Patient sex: M
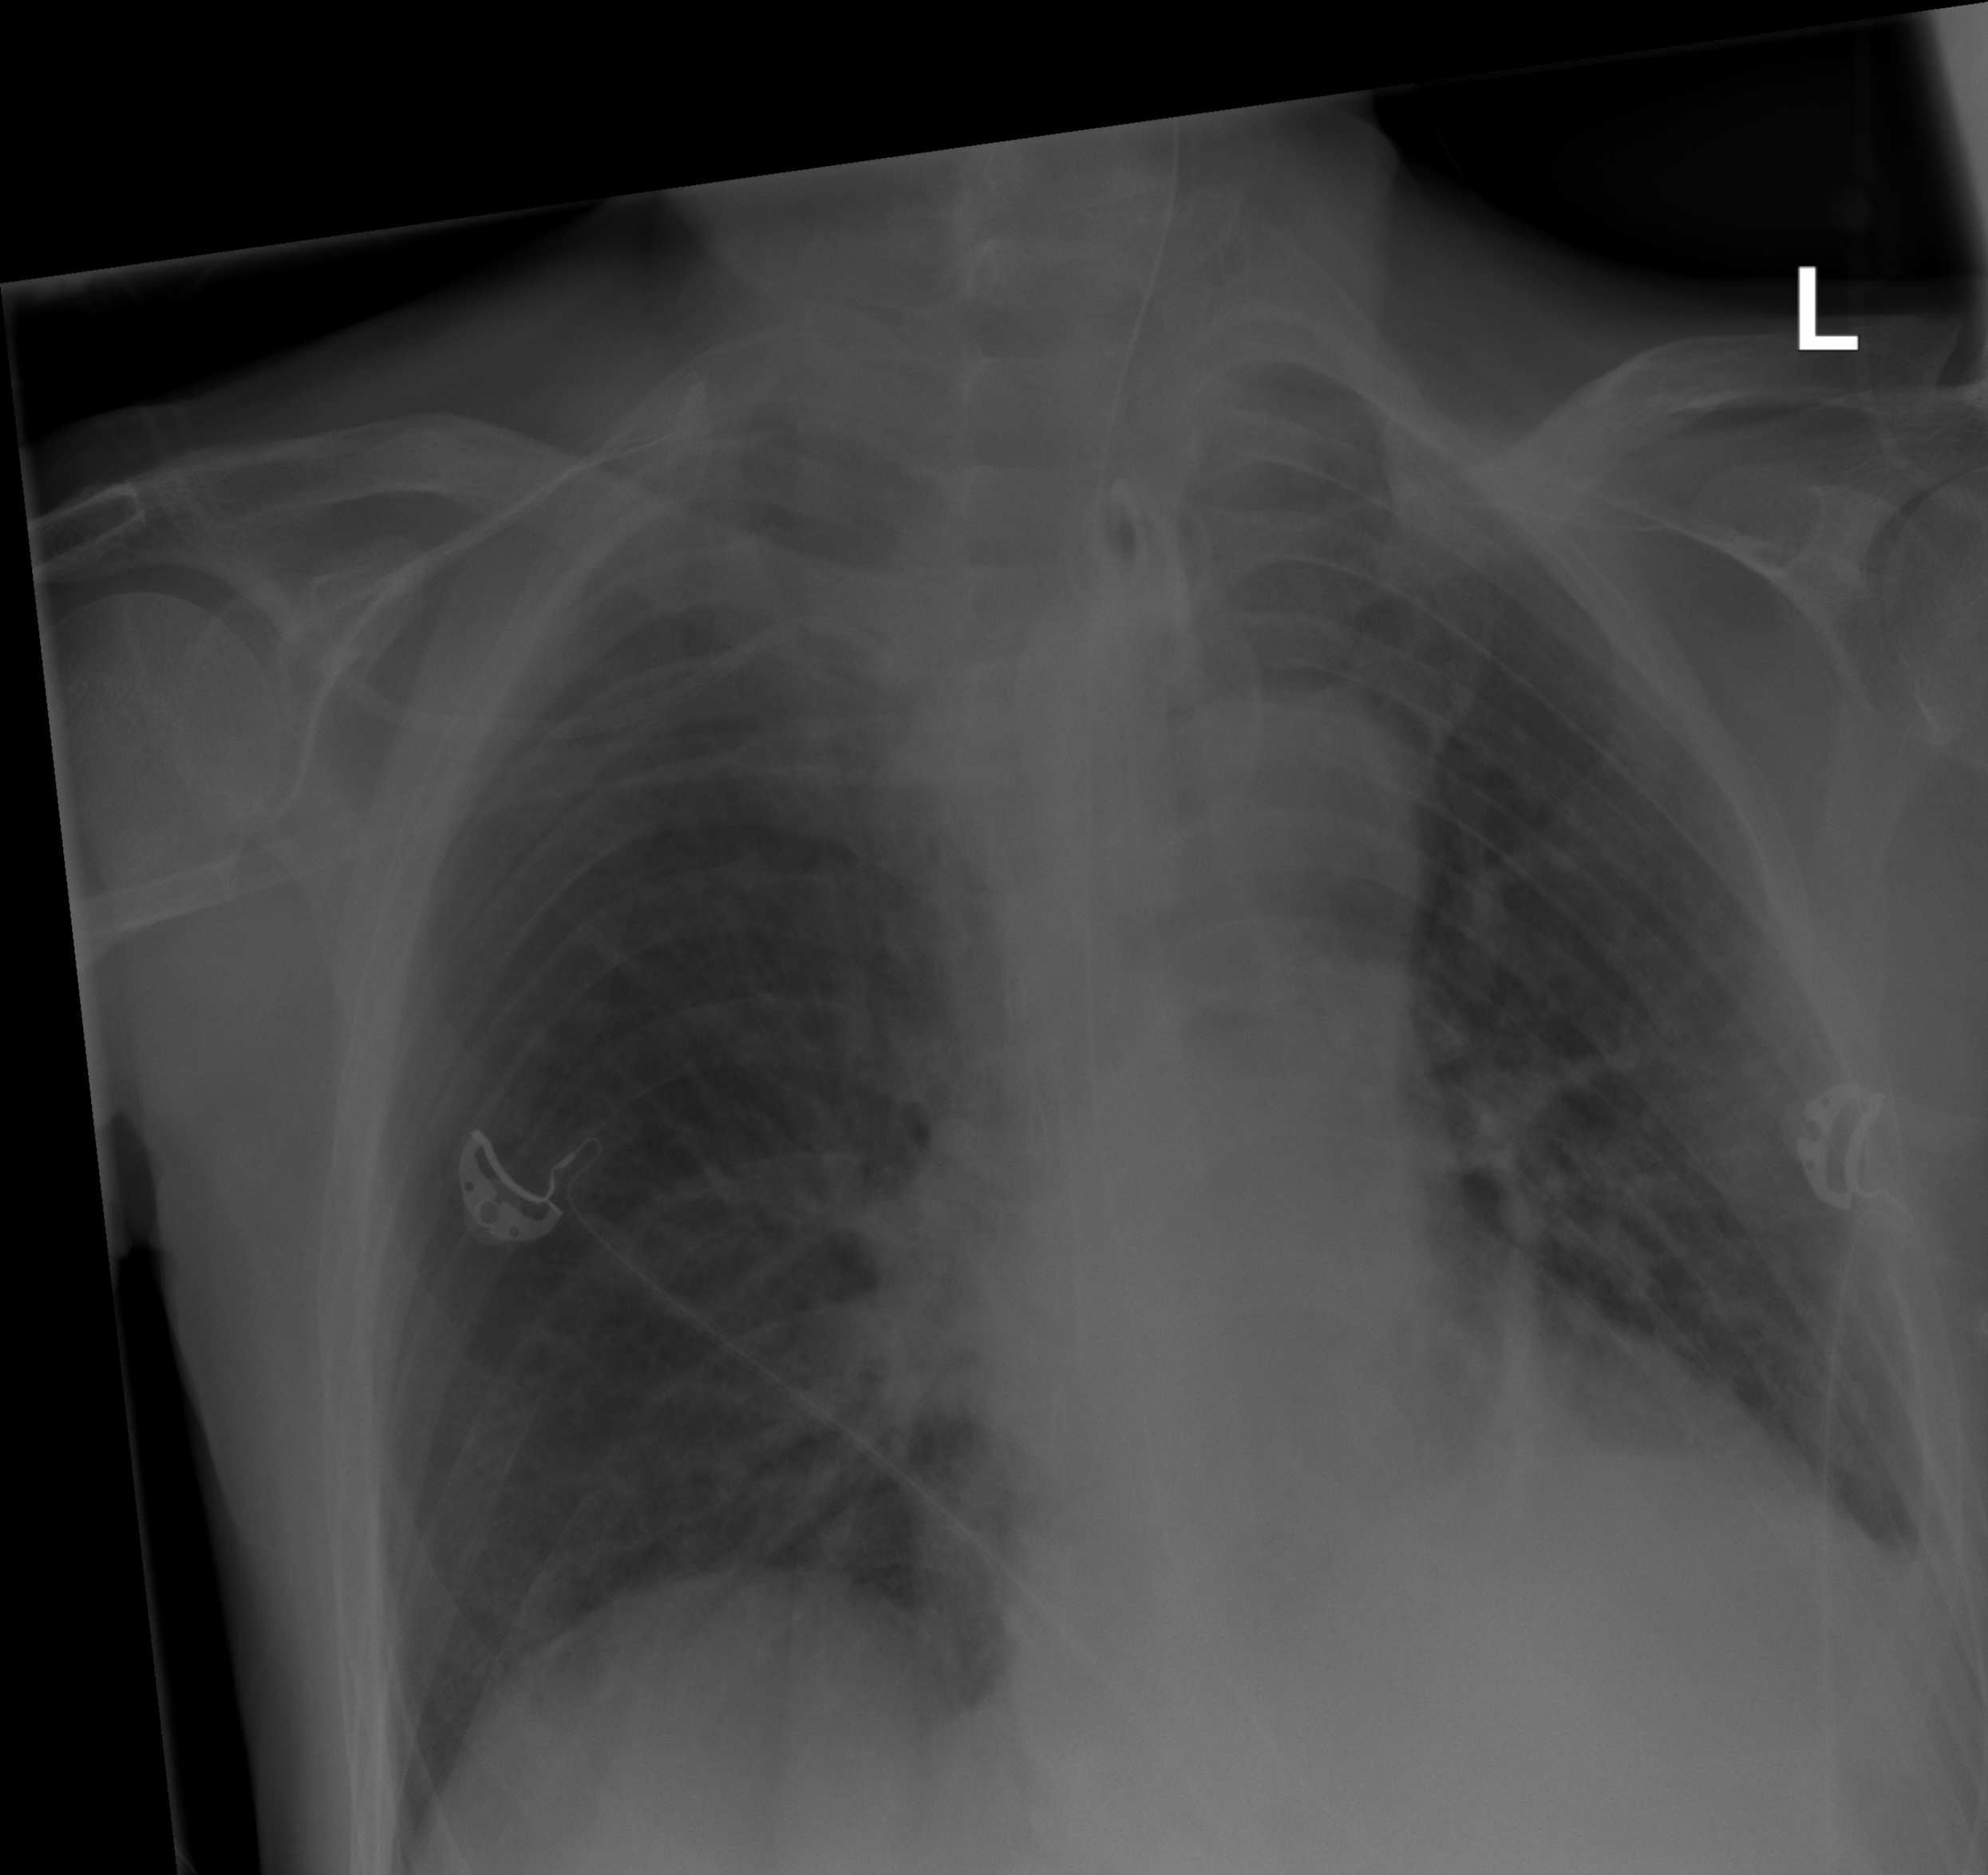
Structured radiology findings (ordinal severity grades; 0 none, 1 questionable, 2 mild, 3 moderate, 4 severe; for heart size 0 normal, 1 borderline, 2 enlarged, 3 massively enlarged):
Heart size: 1
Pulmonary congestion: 2
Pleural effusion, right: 1
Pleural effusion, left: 2
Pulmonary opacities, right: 2
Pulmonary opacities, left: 2
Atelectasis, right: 0
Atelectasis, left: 0